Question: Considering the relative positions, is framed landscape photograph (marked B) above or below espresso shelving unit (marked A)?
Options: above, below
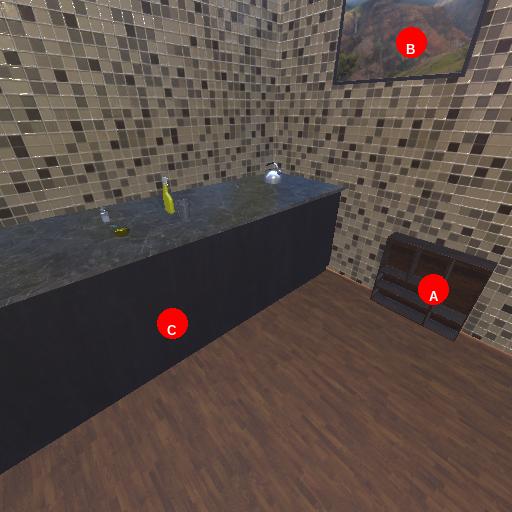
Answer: above